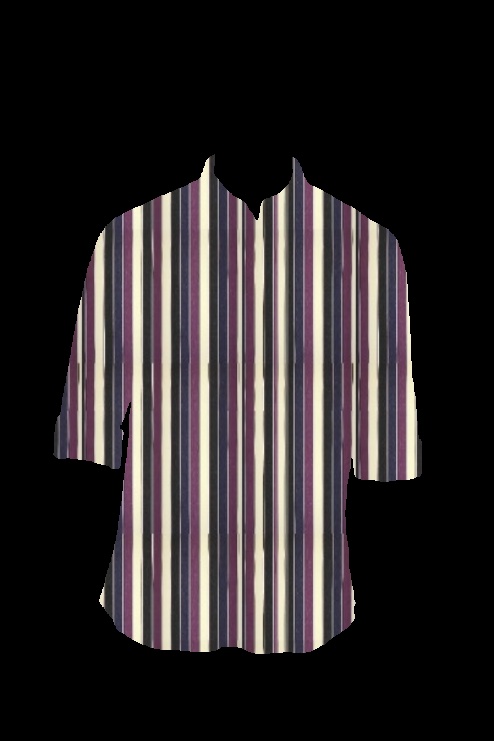
purple multi stripe tee